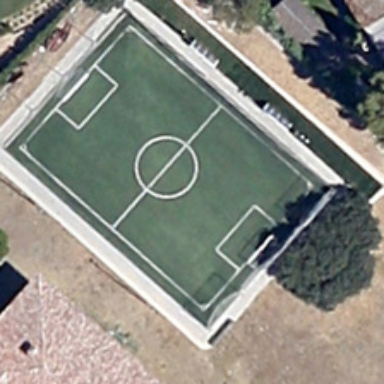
Several green trees are around a football field .